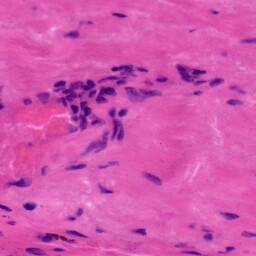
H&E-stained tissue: Tonsil